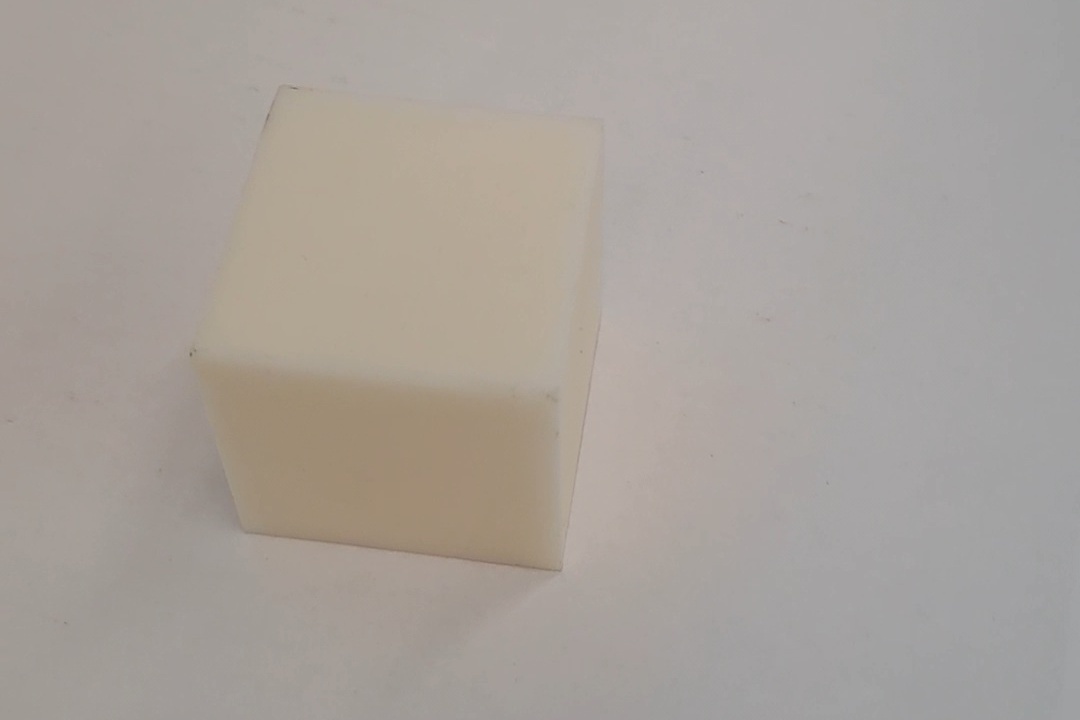
Label: Cuboid